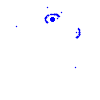
Particle: pion